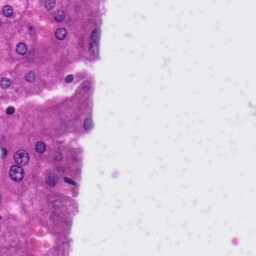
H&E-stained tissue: Liver